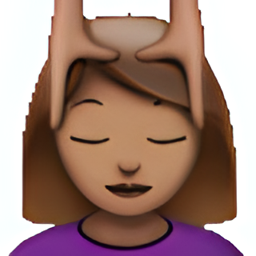
Name: woman getting face massage type 4
Emoji: 💆🏽‍♀️
Group: People & Body
Sub-group: person-activity